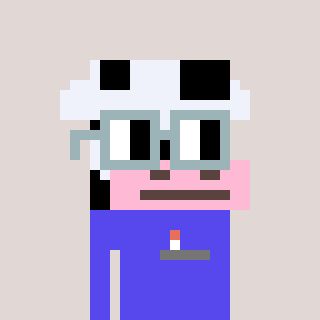
a pixel art character with square dark gray glasses, a cow-shaped head and a computerblue-colored body on a warm background